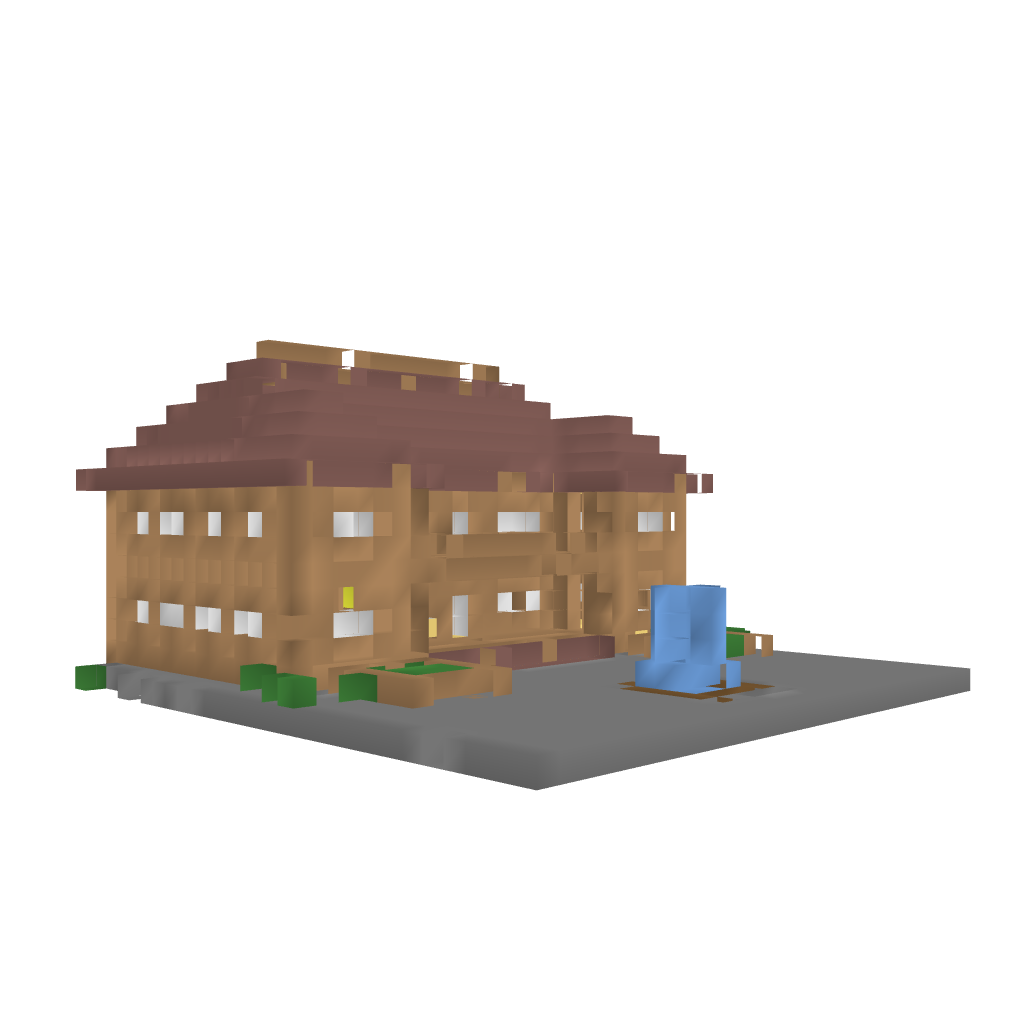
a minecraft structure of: Wooden Mansion high quality